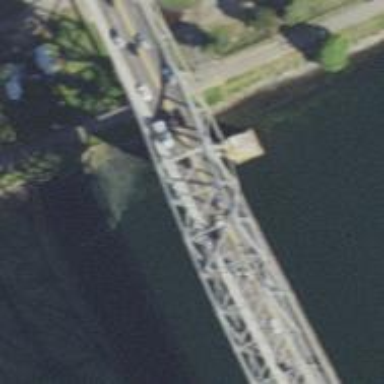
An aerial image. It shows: Pier supporting bridge.